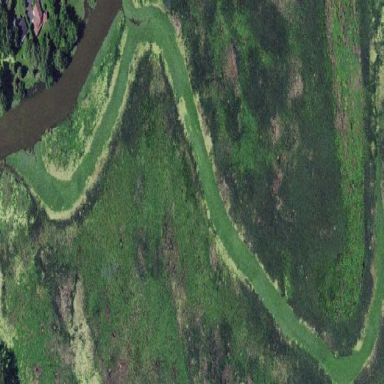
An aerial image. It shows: Oxbow water feature in natural setting.